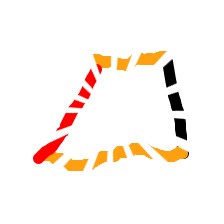
Shape: trapezoid